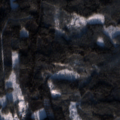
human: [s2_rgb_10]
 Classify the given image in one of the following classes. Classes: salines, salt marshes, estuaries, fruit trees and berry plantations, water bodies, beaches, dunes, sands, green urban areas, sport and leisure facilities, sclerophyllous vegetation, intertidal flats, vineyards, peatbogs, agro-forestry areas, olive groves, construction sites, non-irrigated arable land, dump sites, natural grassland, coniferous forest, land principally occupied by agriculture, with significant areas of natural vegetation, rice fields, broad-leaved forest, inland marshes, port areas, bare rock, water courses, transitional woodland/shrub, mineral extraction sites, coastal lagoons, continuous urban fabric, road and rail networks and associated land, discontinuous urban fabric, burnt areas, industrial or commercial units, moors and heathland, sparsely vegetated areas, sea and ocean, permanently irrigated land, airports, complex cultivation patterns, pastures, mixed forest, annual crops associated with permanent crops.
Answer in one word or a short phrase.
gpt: coniferous forest, mixed forest